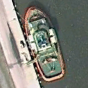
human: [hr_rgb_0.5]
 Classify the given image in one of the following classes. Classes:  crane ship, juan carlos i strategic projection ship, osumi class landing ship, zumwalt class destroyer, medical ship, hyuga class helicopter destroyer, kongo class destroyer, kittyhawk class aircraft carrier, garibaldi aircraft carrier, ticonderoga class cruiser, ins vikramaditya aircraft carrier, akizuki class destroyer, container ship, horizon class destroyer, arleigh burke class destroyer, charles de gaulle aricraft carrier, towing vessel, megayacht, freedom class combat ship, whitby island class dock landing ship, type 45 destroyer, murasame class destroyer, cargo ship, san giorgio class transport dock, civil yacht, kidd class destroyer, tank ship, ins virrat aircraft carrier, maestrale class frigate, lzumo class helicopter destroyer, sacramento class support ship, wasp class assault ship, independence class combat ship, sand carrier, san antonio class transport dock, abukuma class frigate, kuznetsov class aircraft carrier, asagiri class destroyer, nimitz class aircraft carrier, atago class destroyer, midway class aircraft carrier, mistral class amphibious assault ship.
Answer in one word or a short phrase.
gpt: Towing vessel